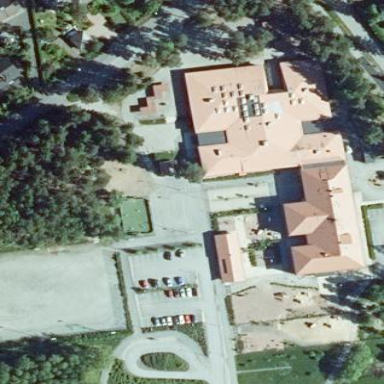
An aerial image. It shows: School building.